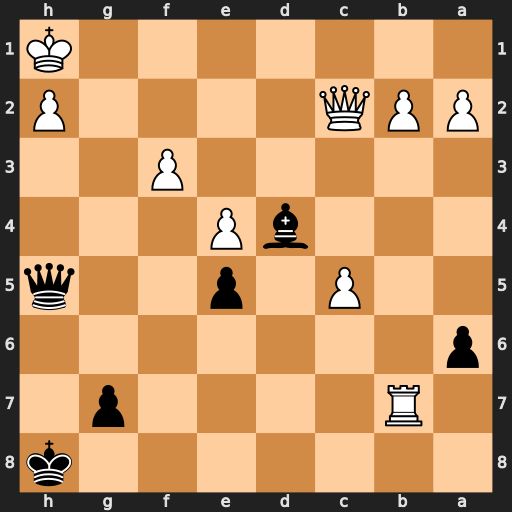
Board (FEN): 7k/1R4p1/p7/2P1p2q/3bP3/5P2/PPQ4P/7K
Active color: b
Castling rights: -
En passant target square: -
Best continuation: Qxf3+ Qg2 Qd1+ Qf1 Qxf1#